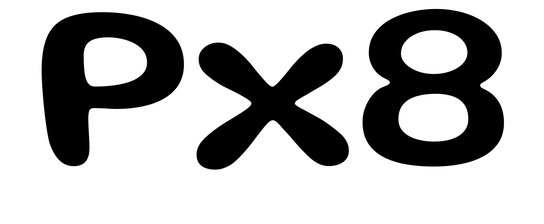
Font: Gluten_Medium